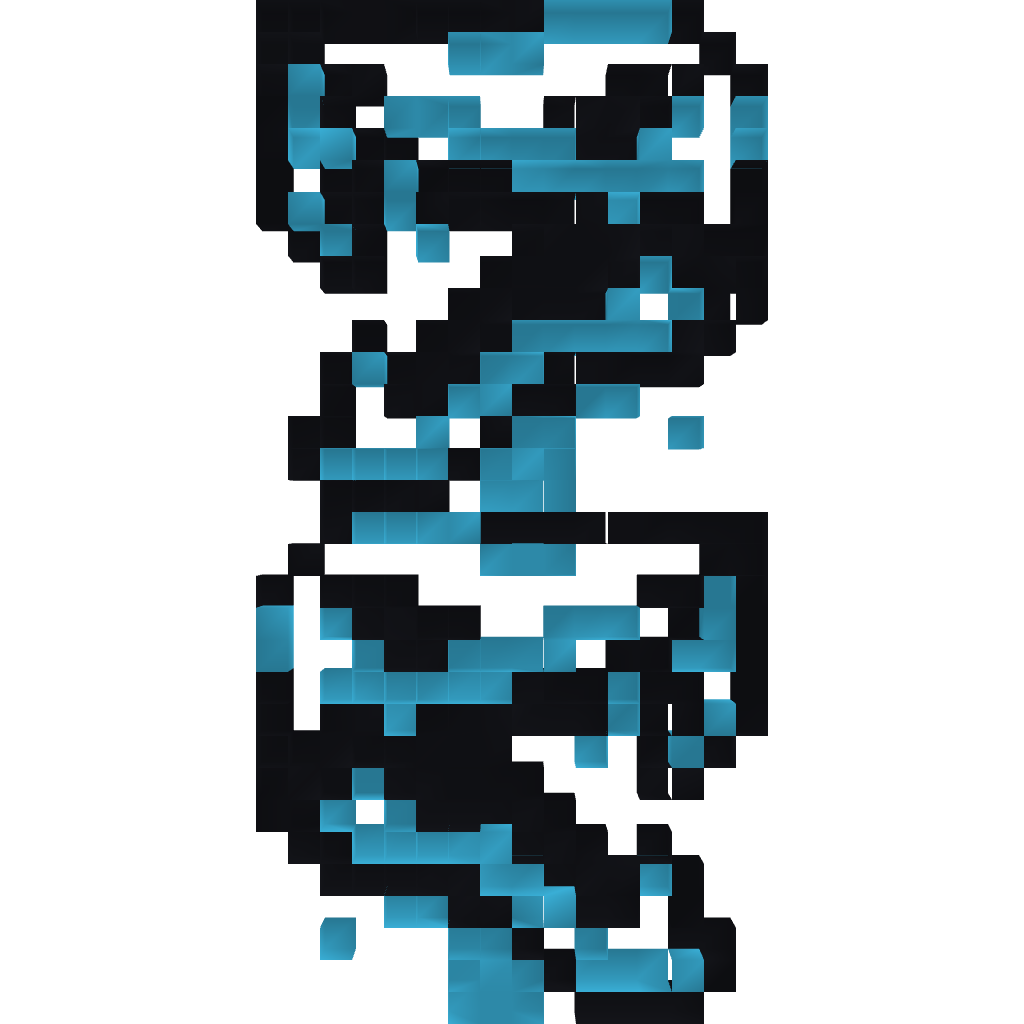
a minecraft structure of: Dragon Piller from Castlevania 1